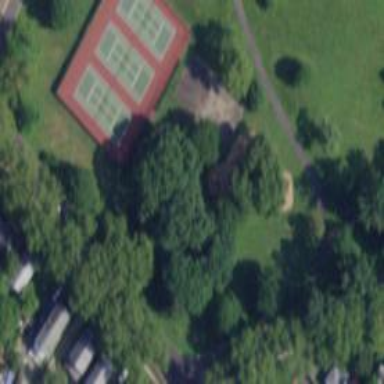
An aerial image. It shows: Tennis court on pitch.